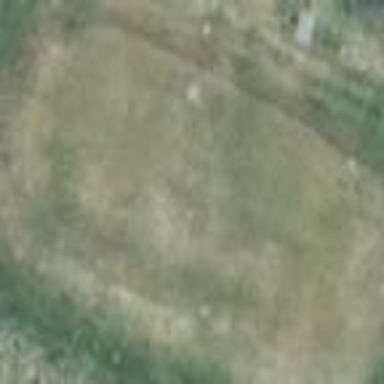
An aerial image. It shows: Golf tee.